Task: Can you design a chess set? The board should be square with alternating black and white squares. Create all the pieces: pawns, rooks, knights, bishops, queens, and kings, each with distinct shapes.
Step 4316:
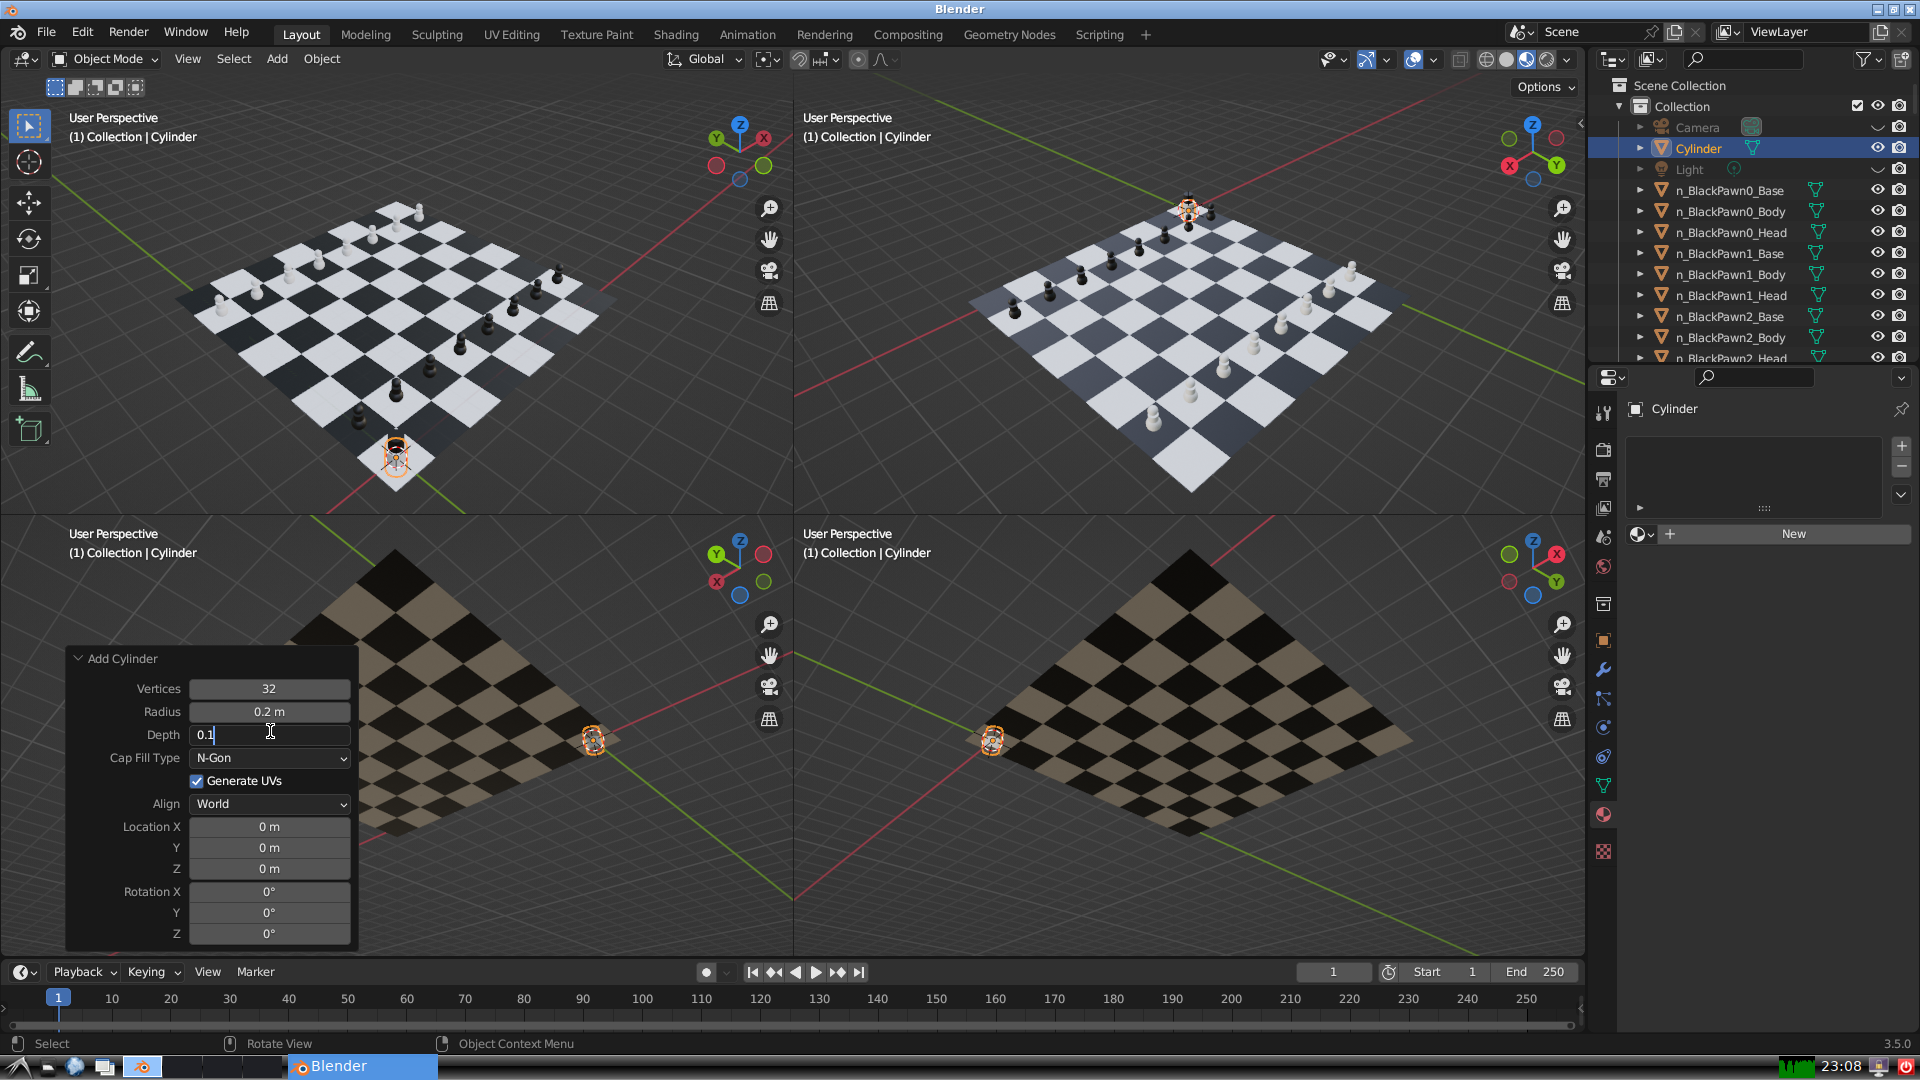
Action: {"key_press": ['Return']}